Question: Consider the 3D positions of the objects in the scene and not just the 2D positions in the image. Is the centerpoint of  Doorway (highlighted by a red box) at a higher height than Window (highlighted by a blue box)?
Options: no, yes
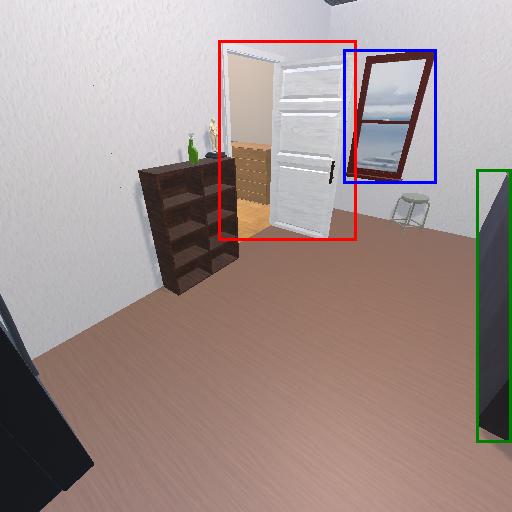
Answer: no